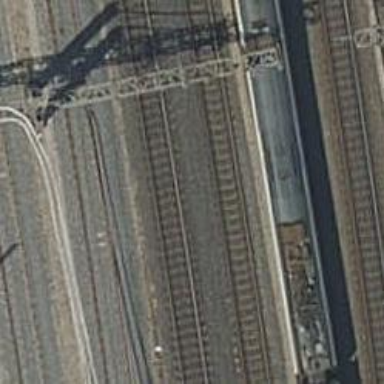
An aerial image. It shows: Railway with electrified contact lines.